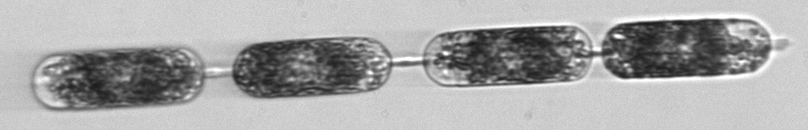
Label: Hemiaulus